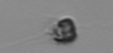
Label: Apedinella